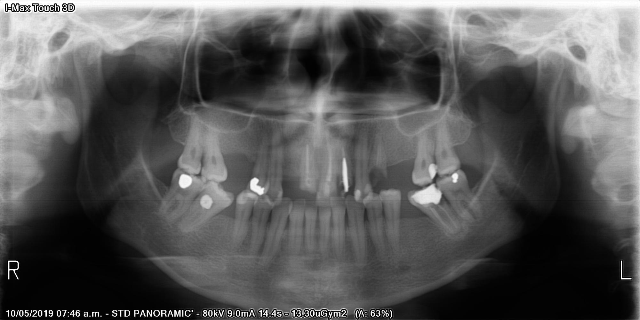
adult